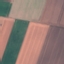
Land use / land cover class: AnnualCrop